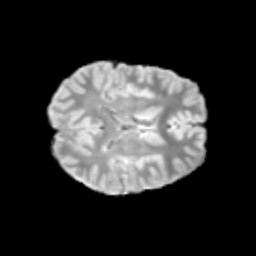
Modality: T2w
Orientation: axial
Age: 12
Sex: male
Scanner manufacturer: siemens
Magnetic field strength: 3 T
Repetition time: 3.8 s
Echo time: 0.07 s